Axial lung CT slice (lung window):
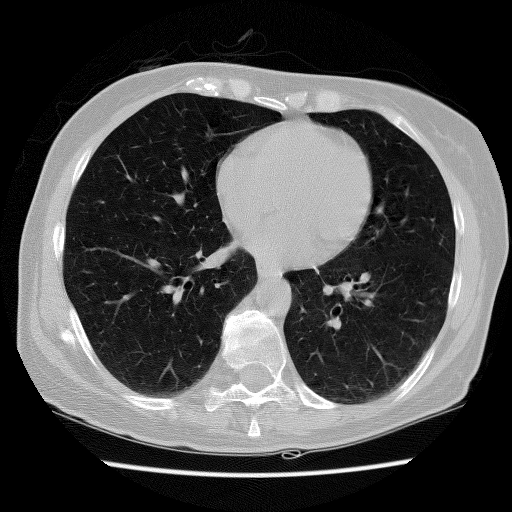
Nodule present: no